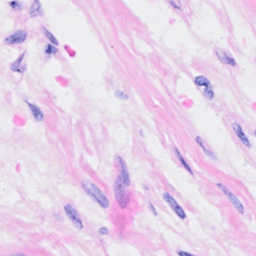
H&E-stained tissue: Breast